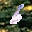
Label: 6